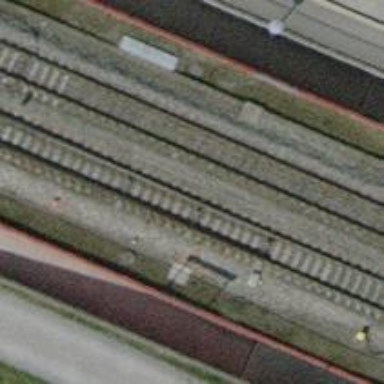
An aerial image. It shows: Railway switch.